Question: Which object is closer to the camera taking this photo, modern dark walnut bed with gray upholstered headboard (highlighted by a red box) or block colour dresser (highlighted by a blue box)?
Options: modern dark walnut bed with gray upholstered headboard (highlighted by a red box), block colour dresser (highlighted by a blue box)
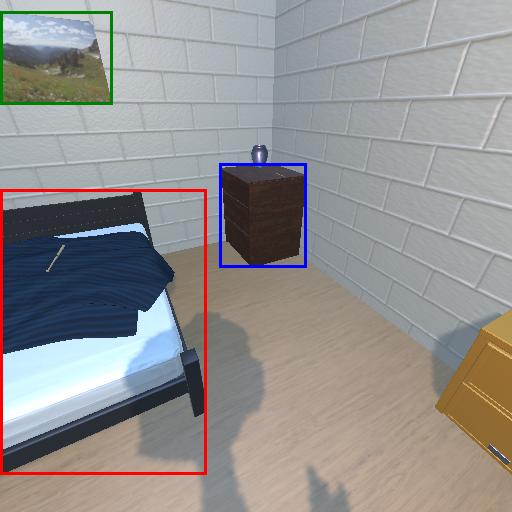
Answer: modern dark walnut bed with gray upholstered headboard (highlighted by a red box)